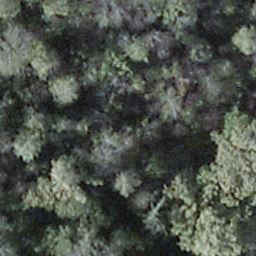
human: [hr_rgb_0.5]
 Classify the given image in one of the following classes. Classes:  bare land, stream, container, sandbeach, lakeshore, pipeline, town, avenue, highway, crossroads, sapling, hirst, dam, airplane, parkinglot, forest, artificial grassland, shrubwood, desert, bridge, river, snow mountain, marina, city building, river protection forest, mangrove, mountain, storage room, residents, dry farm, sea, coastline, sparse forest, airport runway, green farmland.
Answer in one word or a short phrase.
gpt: shrubwood